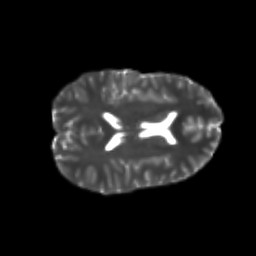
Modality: T2w
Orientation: axial
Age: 24
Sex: female
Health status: healthy
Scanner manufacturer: philips
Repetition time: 7.388 s
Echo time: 0.08599 s